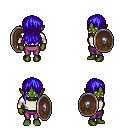
a pixel art fantasy rpg character, female body template, orc, green skin, white long-sleeve shirt, magenta pants, blue unkempt hairstyle, bracelets, shield, four views (front, back, left, right), 2x2 character sprite sheet, small pixel art, hard edges, no anti-aliasing